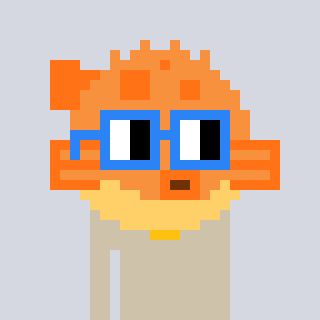
a pixel art character with square blue glasses, a pufferfish-shaped head and a bege-colored body on a cool background